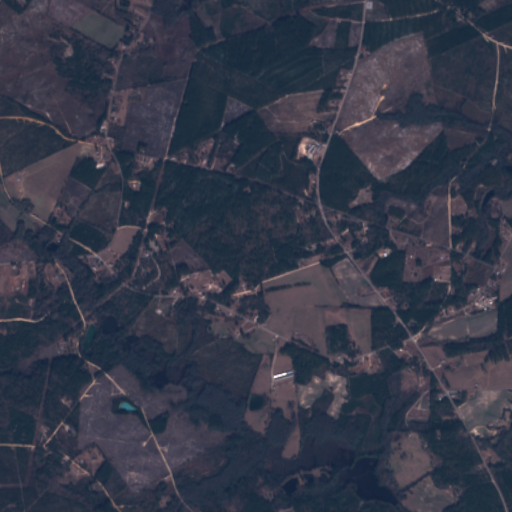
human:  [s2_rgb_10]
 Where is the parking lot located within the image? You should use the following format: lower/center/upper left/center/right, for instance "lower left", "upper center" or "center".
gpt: The parking lot is located in the upper center of the image.
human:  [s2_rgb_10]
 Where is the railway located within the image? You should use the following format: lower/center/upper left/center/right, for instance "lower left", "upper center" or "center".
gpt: The railway is located in the upper of the image.
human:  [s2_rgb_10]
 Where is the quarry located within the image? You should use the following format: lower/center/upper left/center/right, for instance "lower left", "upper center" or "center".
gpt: There is no quarry in the image.